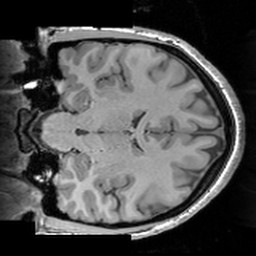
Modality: T1w
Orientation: coronal
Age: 22
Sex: female
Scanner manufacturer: siemens
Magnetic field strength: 3 T
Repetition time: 1.63 s
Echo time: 0.00311 s